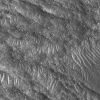
Atmospheric dust classification: not_dusty